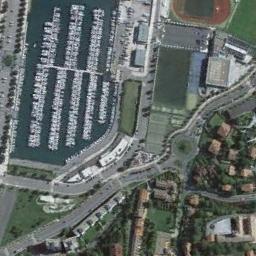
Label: harbor